Question:
What I know: Canvas is displayed properly, due to the yellow. However, graphics will not cover the canvas completely, nor will my law class recognized it past the end of the black area...
So what is causing this to happen? And how could I draw on my currently undrawable section of canvas(yellow part), or should I just implement my graphics another way?
EDIT: The UI class creates a canvas and a buffer, then the graphics class takes over and starts drawing on them, however for some reason it cannot in the yellow section, nor will the Law Class which handles collision with the red cube and walls of the app, regogize the yellow area as a valid place to go. Even through the same variables for dimensions, were used everywhere.
Main Class
'''
package app;
public class Main {
static final int X = 1024;
static final int Y = 680;
static final int sanic = 10;
int fps = 0;
int frames = 0;
long totalTime = 0;
long curTime = System.currentTimeMillis();
long lastTime = curTime;
static int[] pos;
Graphics graphics;
Law physics;
static int status;
boolean holdState;
public Main() {
pos = new int[5];
pos[1] = X;
pos[2] = Y;
}
public void launch() {
// Audio sound = new Audio();
graphics = new Graphics();
physics = new Law();
graphics.draw();
// sound.play();
handle();
}
public void update() {
graphics.cache();
physics.check();
graphics.render();
try {
Thread.sleep(10);
} catch (Exception e) {
} finally {
graphics.dump();
}
}
public void handle() {
while (!isOver()) {
if (!isPaused()) {
update();
}
}
}
boolean isOver() {
if (status == 1) {
status = 0;
return true;
}
return false;
}
boolean isPaused() {
if (status == 2) {
status = 0;
if (!holdState) {
holdState = true;
pos[3] = pos[1];
pos[4] = pos[2];
} else if (holdState) {
holdState = false;
pos[1] = pos[3];
pos[2] = pos[4];
}
}
return holdState;
}
public static void main(String[] args) {
Main game = new Main();
game.launch();
}
}
'''
UI Class
'''
package app;
import java.awt.*;
import java.awt.image.*;
import java.net.URL;
import javax.swing.*;
public class UI extends Main {
JFrame mainWin;
Canvas wall;
URL pic;
Toolkit kit;
Image img;
BufferStrategy Buffer;
Graphics2D shell;
Graphics2D ball;
public UI() {
mainWin = new JFrame("Game");
wall = new Canvas();
wall.addKeyListener(new Input());
}
void draw() {
frame();
icon();
canvas();
show();
prep();
}
void frame() {
mainWin.setDefaultCloseOperation(JFrame.EXIT_ON_CLOSE);
mainWin.setBackground(Color.BLUE);
mainWin.setIgnoreRepaint(true);
}
void icon() {
pic = ClassLoader.getSystemResource("res/app.png");
kit = Toolkit.getDefaultToolkit();
img = kit.createImage(pic);
mainWin.setIconImage(img);
}
void canvas() {
wall.setBackground(Color.YELLOW);
wall.setIgnoreRepaint(true);
wall.setBounds(0, 0, X, Y);
}
void show() {
mainWin.add(wall);
mainWin.pack();
mainWin.setResizable(false);
mainWin.setLocationRelativeTo(null);
mainWin.setVisible(true);
}
void prep() {
wall.createBufferStrategy(2);
Buffer = wall.getBufferStrategy();
}
}
'''
Graphics Class
'''
package app;
import java.awt.*;
public class Graphics extends UI {
public void render() {
mask();
player();
fps();
Buffer.show();
}
void cache() {
shell = (Graphics2D) Buffer.getDrawGraphics();
ball = (Graphics2D) Buffer.getDrawGraphics();
}
void dump() {
shell.dispose();
ball.dispose();
}
void mask() {
shell.setColor(Color.black);
shell.fillRect(0, 0, X, Y);
}
void fps() {
lastTime = curTime;
curTime = System.currentTimeMillis();
totalTime += curTime - lastTime;
if (totalTime > 1000) {
totalTime -= 1000;
fps = frames;
frames = 0;
}
frames++;
shell.setColor(Color.GREEN);
shell.setFont(new Font("Courier New", Font.PLAIN, 12));
shell.drawString(String.format("FPS: %s", fps), 20, 20);
}
void player() {
ball.setColor(Color.RED);
ball.fillRect(pos[1], pos[2], 32, 32);
}
}
'''
Law Class
'''
package app;
public class Law extends Main {
public void check() {
out();
}
void out() {
if (pos[1] < 0) {
pos[1] = 0;
}
if (pos[2] < 0) {
pos[2] = 0;
}
if (pos[1] > X - 32) {
pos[1] = X - 32;
}
if (pos[2] > Y - 32) {
pos[2] = Y - 32;
}
}
}
'''
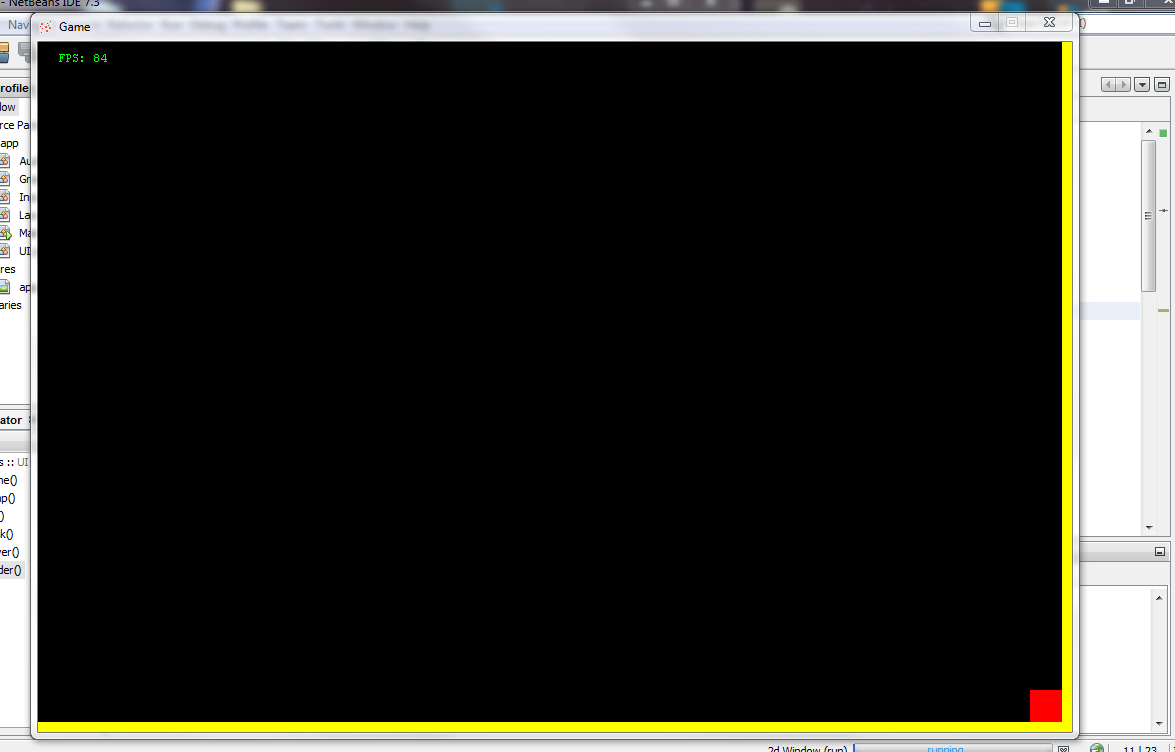
Answer: This is a bug with 'Frame#setResizable'. Don't ask me why, but it wants to add about '10' pixels to the width and height of the frame.
The best solution I know is to call 'setResizable' BEFORE 'pack'
'''
void show() {
mainWin.add(wall);
mainWin.setResizable(false); // Call me first
mainWin.pack();
mainWin.setLocationRelativeTo(null);
mainWin.setVisible(true);
}
'''